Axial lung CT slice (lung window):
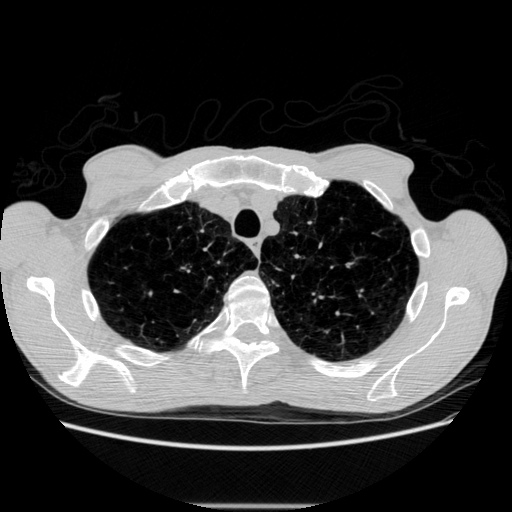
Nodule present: no